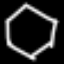
Label: octagon